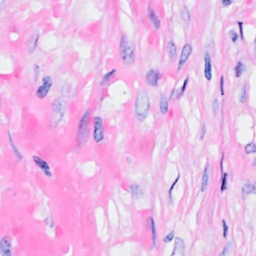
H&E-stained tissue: Breast